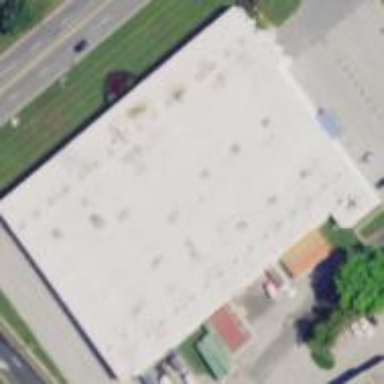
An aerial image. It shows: Commercial building.